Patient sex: F
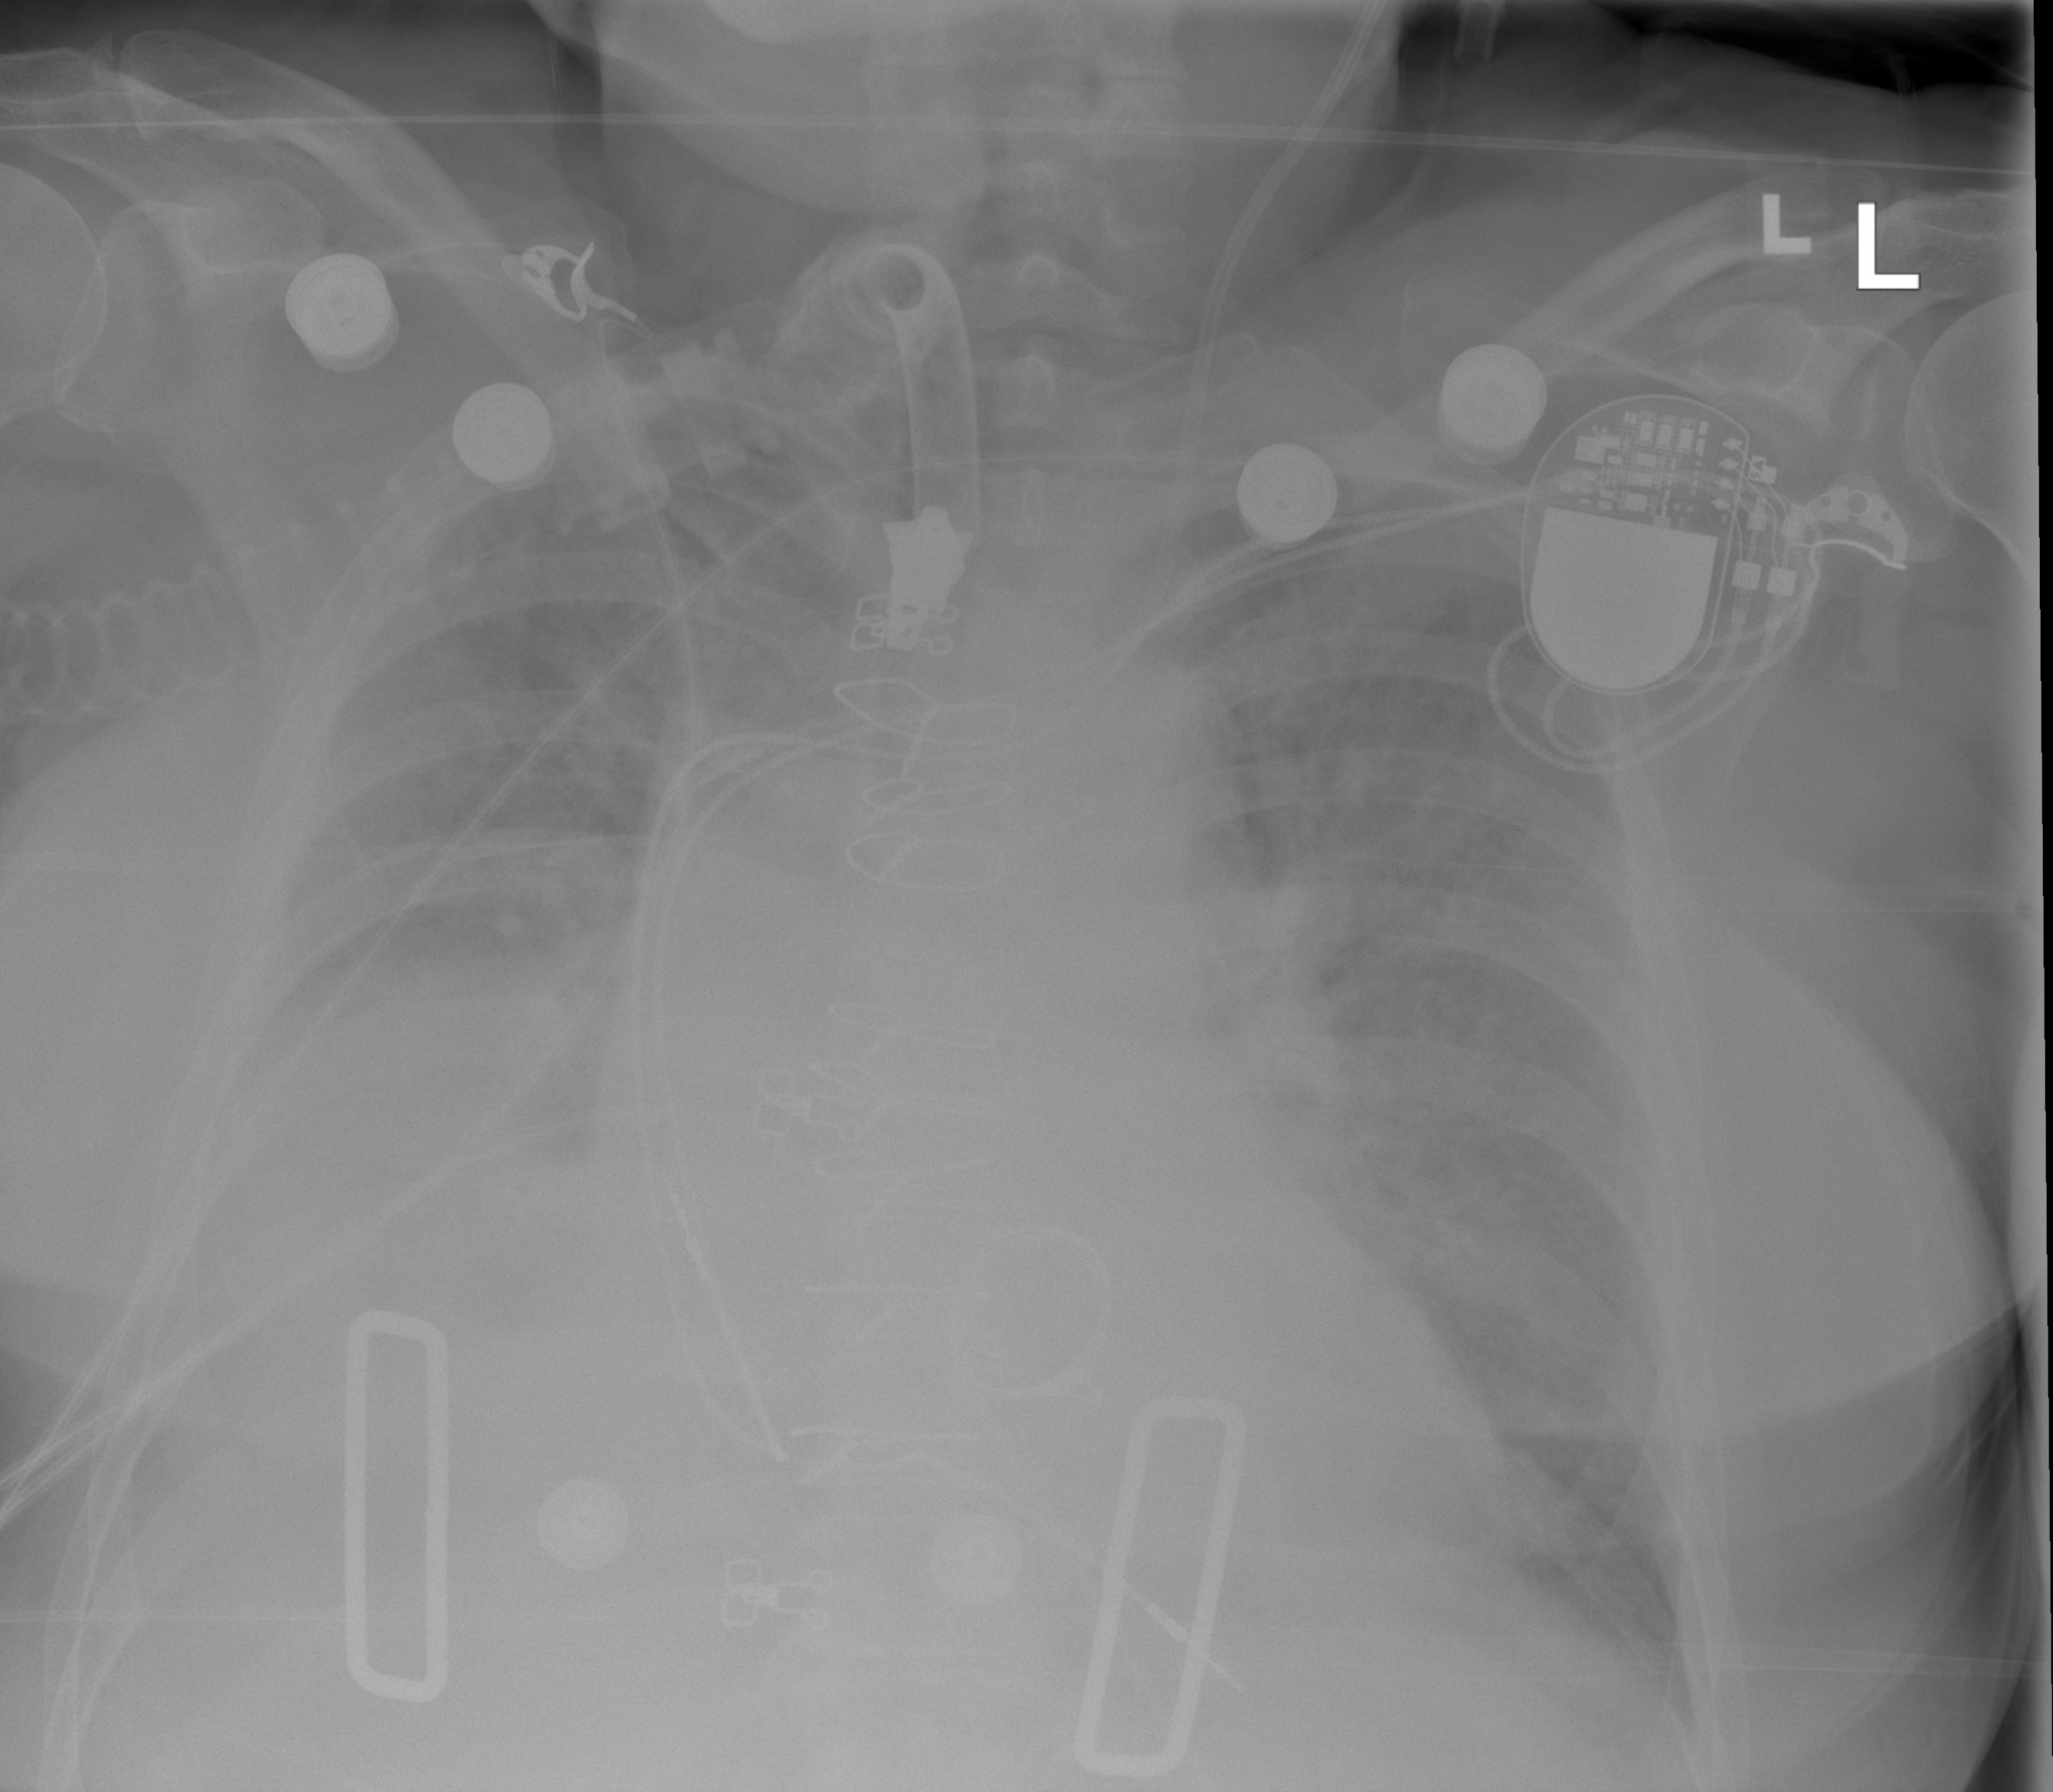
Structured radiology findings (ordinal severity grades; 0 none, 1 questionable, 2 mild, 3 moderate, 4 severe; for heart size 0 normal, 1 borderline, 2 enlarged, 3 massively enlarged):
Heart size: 2
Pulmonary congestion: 3
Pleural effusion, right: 3
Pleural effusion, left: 2
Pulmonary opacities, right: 0
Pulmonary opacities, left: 0
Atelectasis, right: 3
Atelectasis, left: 2